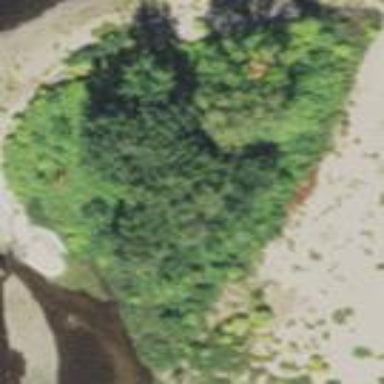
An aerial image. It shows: Islet surrounded by woodland.